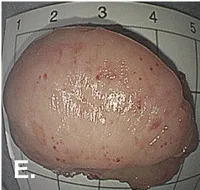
Images during endoscopic submucosal dissection. Endoscopic submucosal tunnel dissection is performed without any complication. (E) On the external surface of the resected specimen.
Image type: medical_photograph (other_medical_photograph)